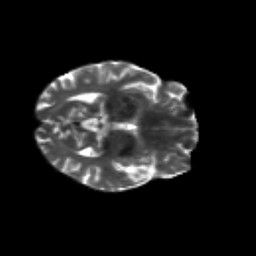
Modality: T2w
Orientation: axial
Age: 67
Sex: female
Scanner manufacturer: siemens
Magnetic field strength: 3 T
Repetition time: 4.71 s
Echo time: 0.0906 s